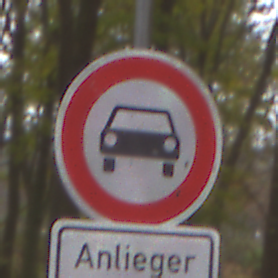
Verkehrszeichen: VerbotKraftwagen
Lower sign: PersonengruppenFrei1
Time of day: Midday
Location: Outdoor (Nature)
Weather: Overcast
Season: NotSpecified
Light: Natural